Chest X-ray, PA view. Patient: 27 years old, sex M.
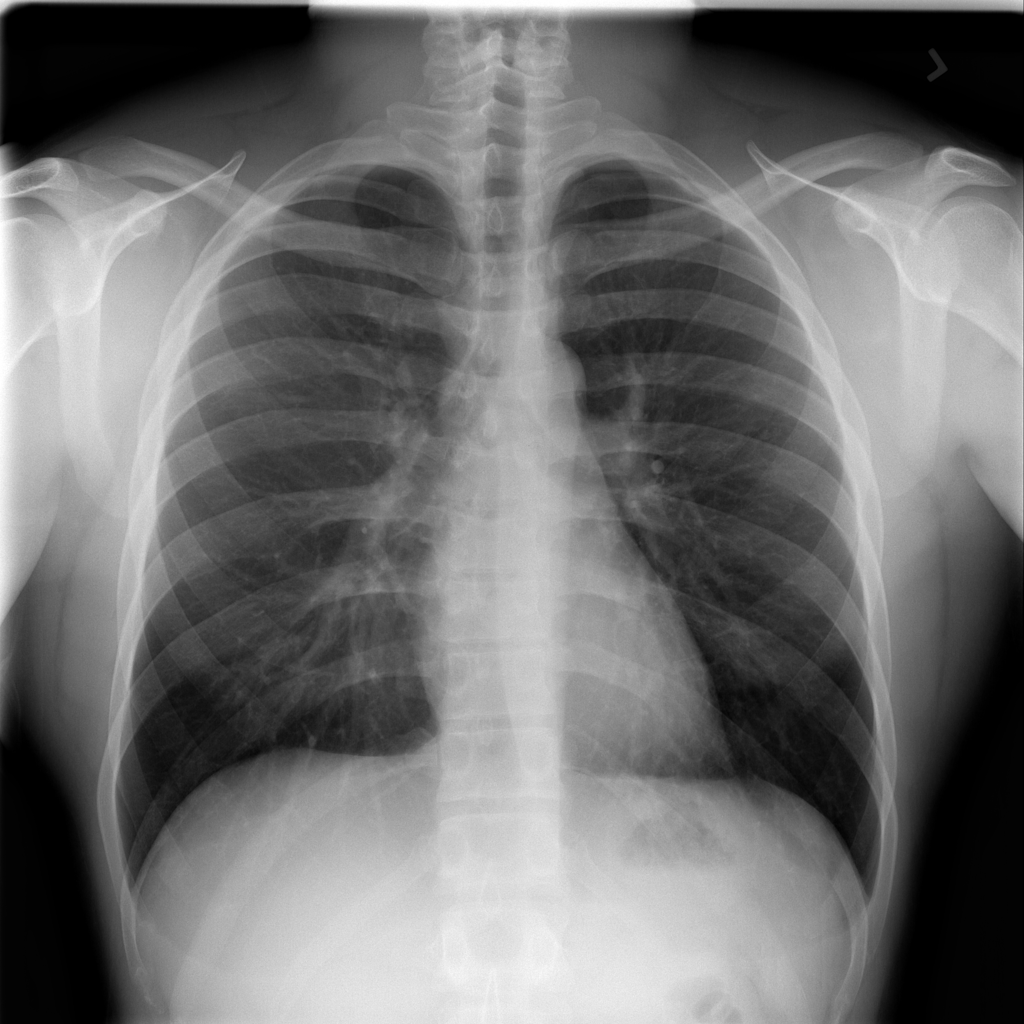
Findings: No Finding